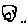
Label: star